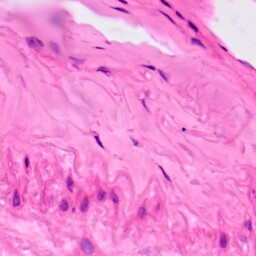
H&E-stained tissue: Lung